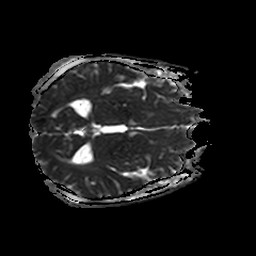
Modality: ADC
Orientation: axial
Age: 69
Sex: female
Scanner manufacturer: philips
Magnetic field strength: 3 T
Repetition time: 3.346 s
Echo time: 0.076 s